Field crop: maize
Growth stage: 2
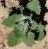
Species: chenopodium